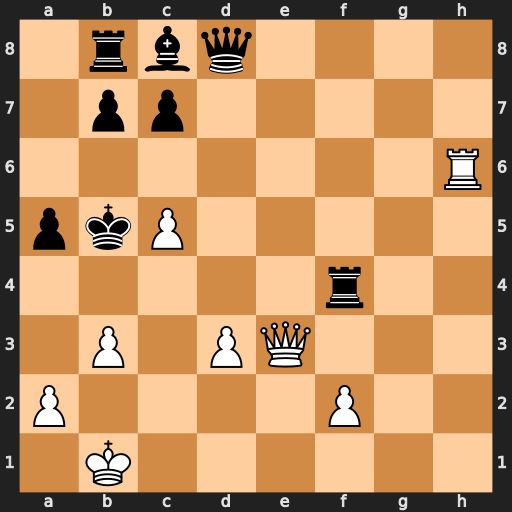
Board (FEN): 1rbq4/1pp5/7R/pkP5/5r2/1P1PQ3/P4P2/1K6
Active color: w
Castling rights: -
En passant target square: -
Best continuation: a4+ Kb4 Qxf4+ Ka3 Qc1+